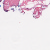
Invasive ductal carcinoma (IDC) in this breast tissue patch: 0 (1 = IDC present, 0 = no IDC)